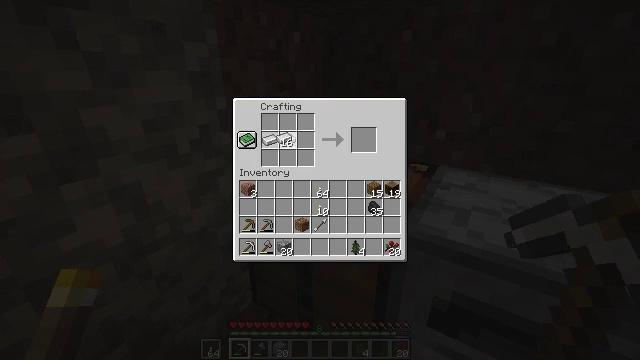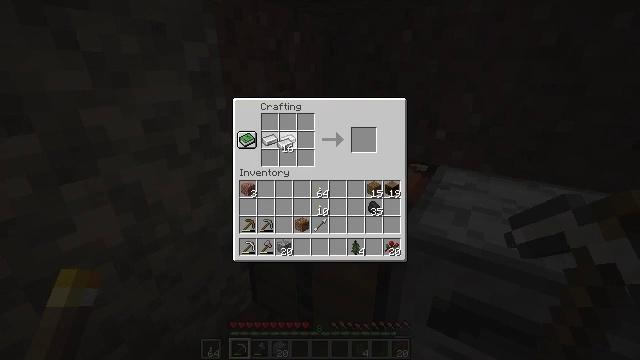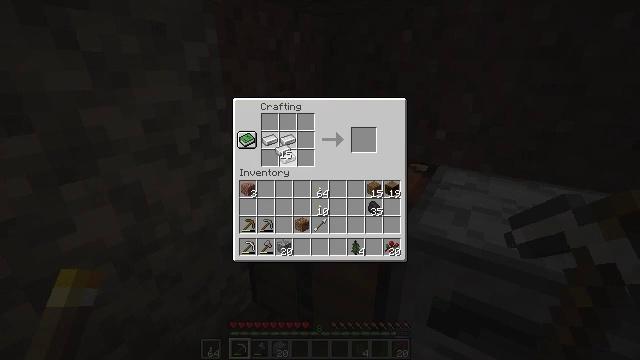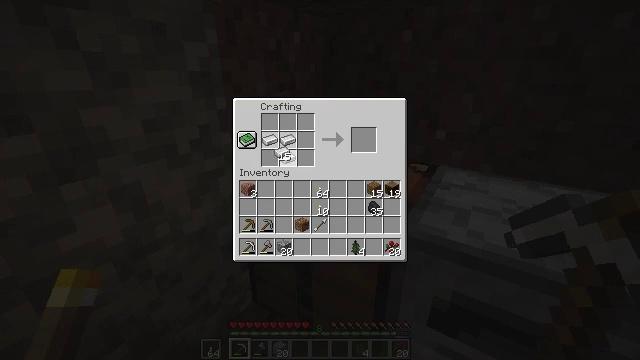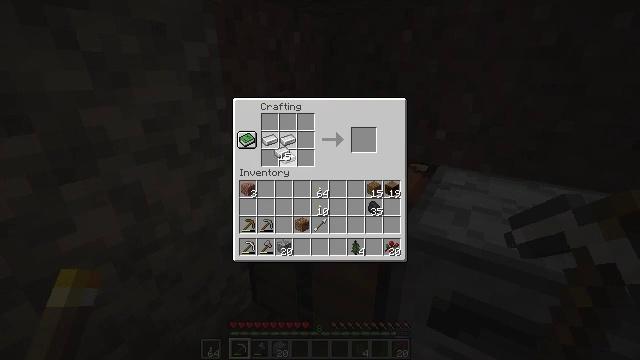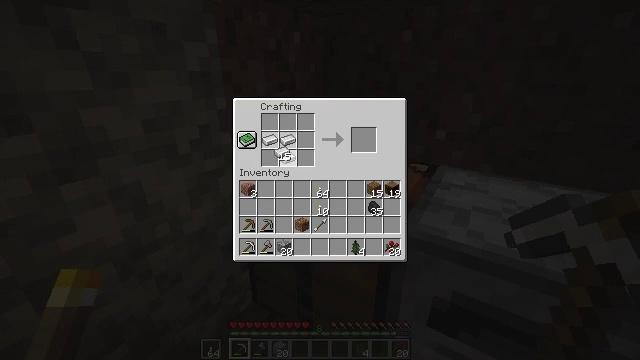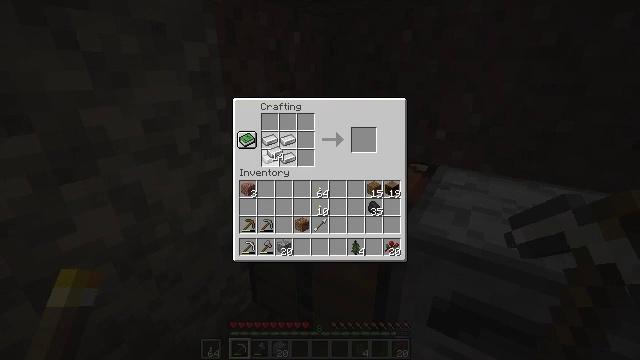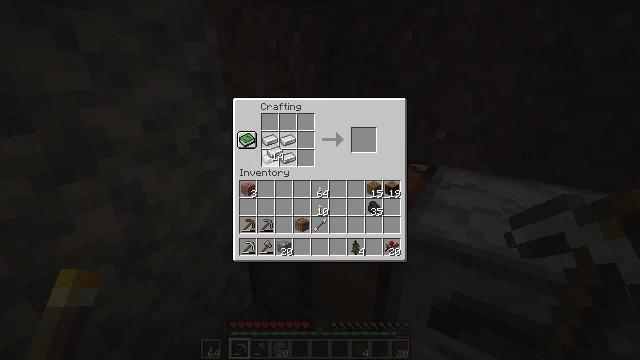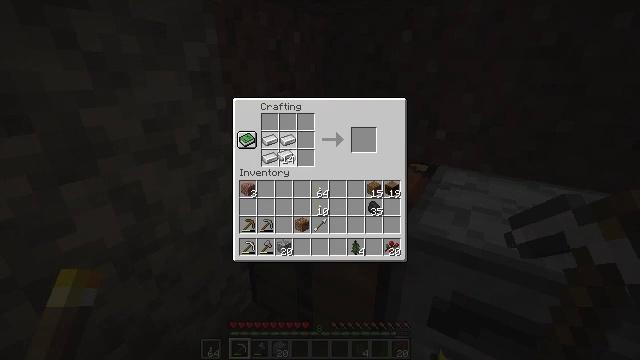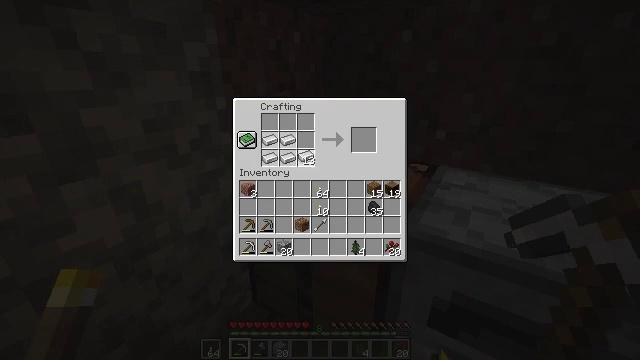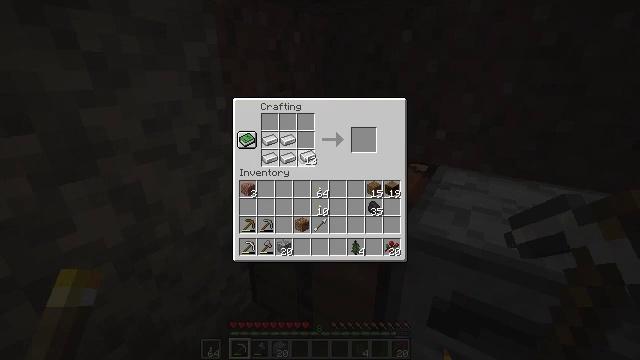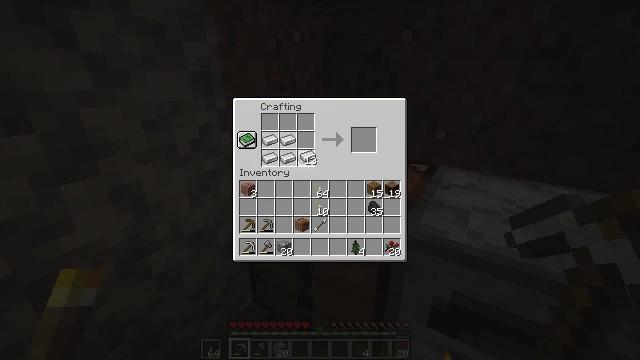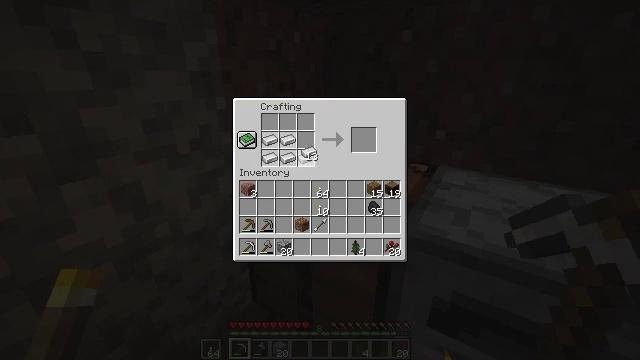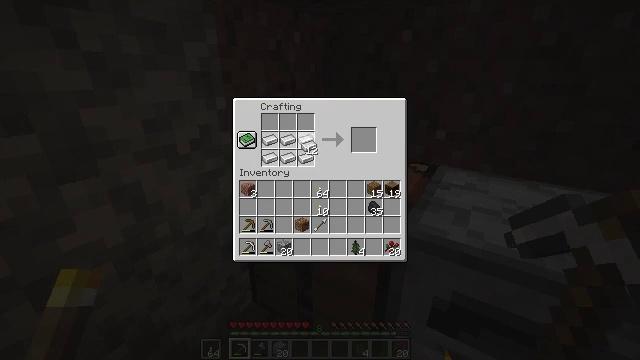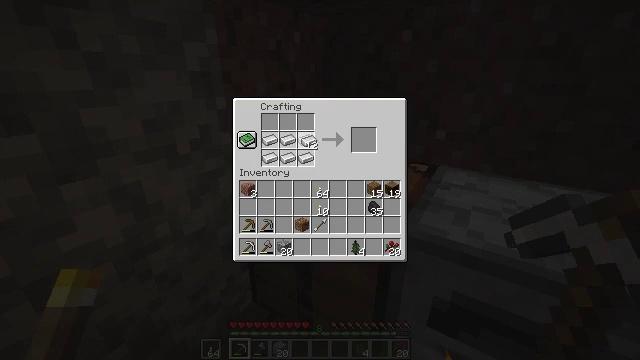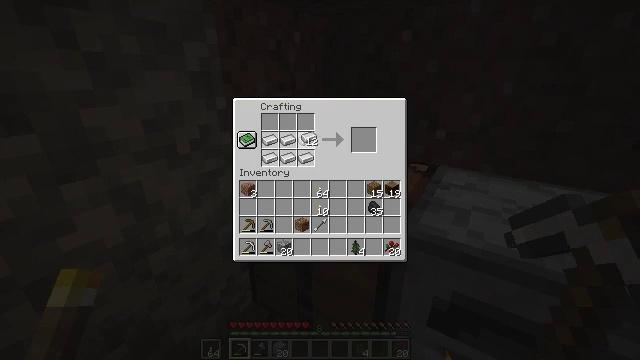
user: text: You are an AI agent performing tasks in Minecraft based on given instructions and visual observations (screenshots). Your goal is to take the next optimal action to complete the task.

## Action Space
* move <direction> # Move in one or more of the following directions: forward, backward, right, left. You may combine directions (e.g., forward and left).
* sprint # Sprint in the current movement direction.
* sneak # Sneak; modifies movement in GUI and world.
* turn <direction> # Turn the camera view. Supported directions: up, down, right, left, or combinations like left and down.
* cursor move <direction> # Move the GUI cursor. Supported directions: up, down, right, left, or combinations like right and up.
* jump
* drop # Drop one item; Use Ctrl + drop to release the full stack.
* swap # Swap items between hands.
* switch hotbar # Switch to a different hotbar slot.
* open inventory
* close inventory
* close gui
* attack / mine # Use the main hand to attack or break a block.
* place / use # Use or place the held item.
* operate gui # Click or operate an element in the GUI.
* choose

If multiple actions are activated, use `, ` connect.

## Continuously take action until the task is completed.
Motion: motion action
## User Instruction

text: Craft an iron chestplate using the necessary iron ingots.
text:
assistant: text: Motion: choose
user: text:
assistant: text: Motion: choose
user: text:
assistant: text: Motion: choose
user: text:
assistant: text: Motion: choose
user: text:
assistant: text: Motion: choose
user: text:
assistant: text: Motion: cursor move left, choose
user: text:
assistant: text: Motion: choose
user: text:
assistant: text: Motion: cursor move right, choose
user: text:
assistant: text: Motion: cursor move right, choose
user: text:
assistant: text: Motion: choose
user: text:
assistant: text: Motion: choose
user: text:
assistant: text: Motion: choose
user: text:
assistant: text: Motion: choose
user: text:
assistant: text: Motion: choose
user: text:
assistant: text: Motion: choose
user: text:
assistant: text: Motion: cursor move up, choose
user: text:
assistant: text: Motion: choose
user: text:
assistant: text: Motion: choose
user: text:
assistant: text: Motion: choose
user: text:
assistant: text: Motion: choose
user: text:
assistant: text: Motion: choose
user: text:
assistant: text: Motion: cursor move down, choose
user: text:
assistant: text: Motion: cursor move left and down, choose
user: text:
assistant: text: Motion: cursor move left, choose
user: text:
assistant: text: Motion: cursor move left, choose
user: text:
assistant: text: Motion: choose
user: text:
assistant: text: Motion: choose
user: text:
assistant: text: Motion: choose
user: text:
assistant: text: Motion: choose
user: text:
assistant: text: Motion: choose